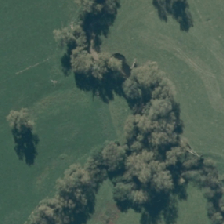
Land cover: broadleaved_indigenous_hardwood